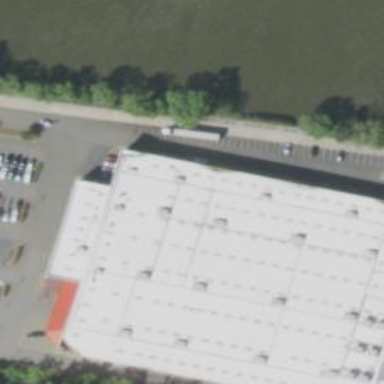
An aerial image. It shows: Wholesale shop building.